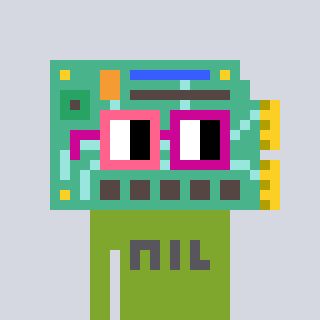
a pixel art character with square pink and red glasses, a chipboard-shaped head and a slimegreen-colored body on a cool background